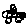
Label: car